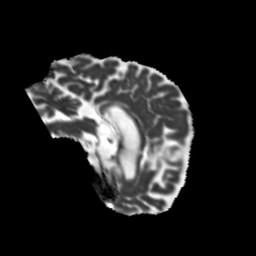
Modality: MD
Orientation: sagittal
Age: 66
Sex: female
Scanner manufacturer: siemens
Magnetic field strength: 3 T
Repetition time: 5.25 s
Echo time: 0.08 s